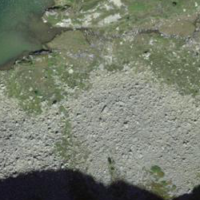
EUNIS habitat code: 48
Species observed at this site:
Bartsia alpina